Question: I have a select which I am trying to use with bootstrap 3 by using the 'selectpicker' class. I want to be able to get the data from the option the user selects so I'm using the 'jquery onchange' for my 'selectpicker'. I'm pretty confident with finding the selected value and what not from a regular select but when the html gets rendered for the bootstrap selectpicker, it's done differently. My original select gets a 'display: none;' style added to it and then it generates a ssecond div containing all my option items.

Here is my select in my template:
'''
<select id="buildings" class="selectpicker" data-width="80%" data-live-search="true" style="border-radius:0px;" >
{% for category in building_categories %}
<optgroup label="{{ category.asBuildingCategory }}">
{% for building in buildings %}
<option data-content="<span data-latitude='{{building.building.decLatitude}}' data-longitude='{{building.building.decLongitude}}' data-build-id='{{building.building.ixBuilding}}'>{{building.building.asBuilding}}</span>"></option>
{% endfor %}
</optgroup>
{% endfor %}
</select>
'''
I have to add a 'data-content' since bootstrap selectpicker won't have my custom data elements after it's rendered its own way.
Now I've seen someone else has done pretty much what I'm doing except mine just won't work. <URL>. The value returned is simply "" because I'm assuming it has something to do with my 'select' getting a 'display: none;' added
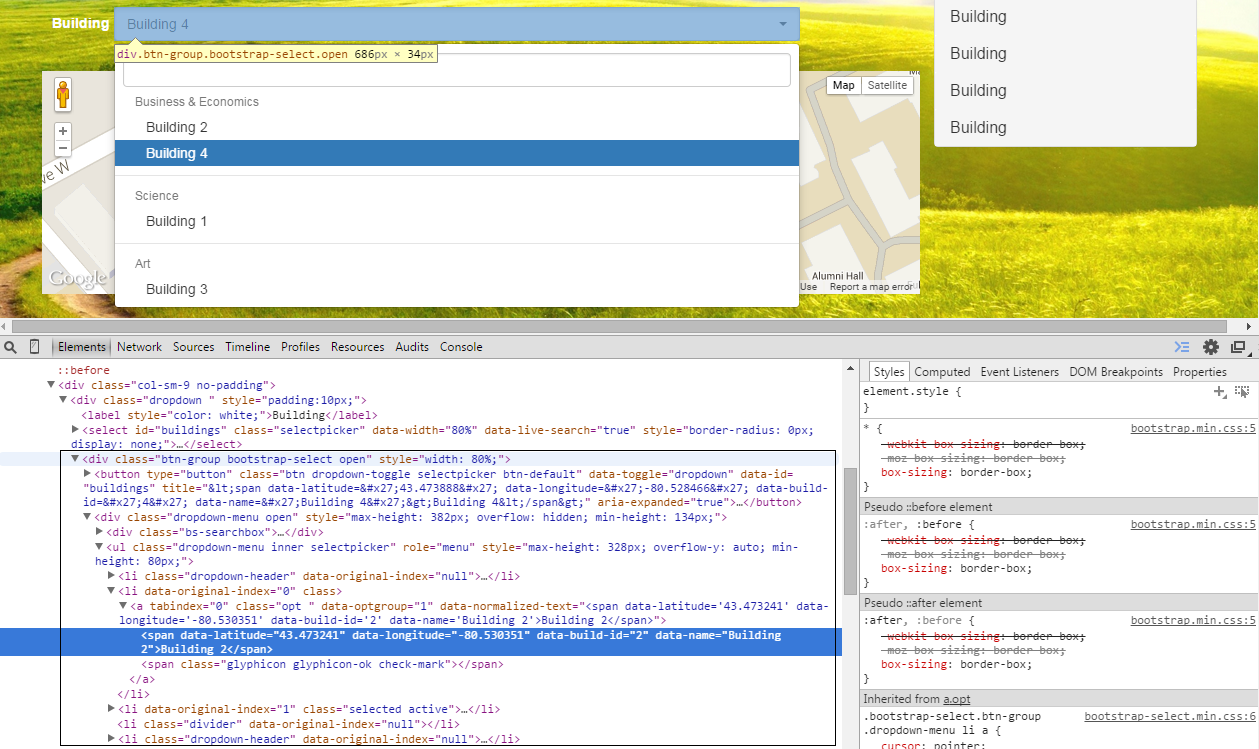
Answer: Changing this:
'''
$('.dropdown-menu.inner.selectpicker li').on('click', function () {
});
'''
to this:
'''
$(document.body).on('click','.dropdown-menu.inner.selectpicker li', function () {
});
'''
apparently jquery cannot bind to the class since at binding the classes are slightly different. So instead I'm using the body then checking if the event is being generated by my li. Will give to owner of the answer as soon as I can find his post